Question: I have a 'tableview' which is inside a tableview cell. I need the main tableview index path in that sub tableview "cellForRowAtIndexPath" method . I am stuck on this point. My datasource and delegate methods are in same class.
'''
-(UITableViewCell *)tableView:(UITableView *)tableView cellForRowAtIndexPath:(NSIndexPath *)indexPath
{
// Configure the cell...
static NSString *CellIdentifier = @"Cell";
UITableViewCell *cell = [tableView dequeueReusableCellWithIdentifier:CellIdentifier];
if (cell == nil && [tableView tag] == 200) {
//main tableview
}
else if(cell == nil && tableView.tag == 106)
{
//sub tableview
here I need the index path of main tableview
}
}
'''
How can I get the index path of main table view?

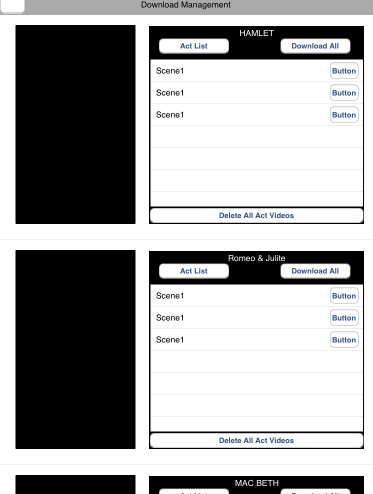
Answer: Try This:
'''
UITableViewCell *cell = (UITableViewCell *) tableView.superview.superview.superview;
UITableView *curTableView = (UITableView *)cell.superview;
NSIndexPath *indexPath = [curTableView indexPathForCell:cell];
'''